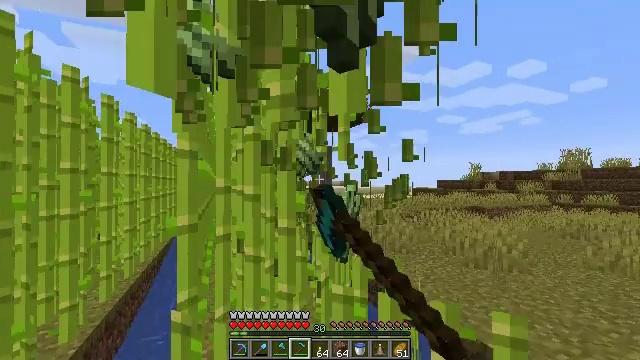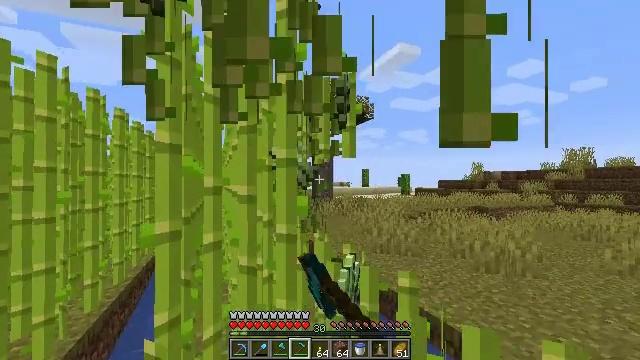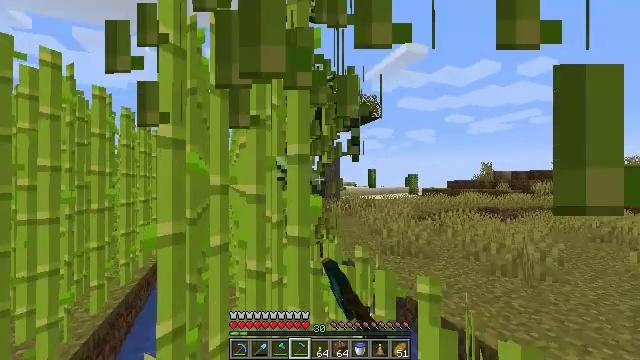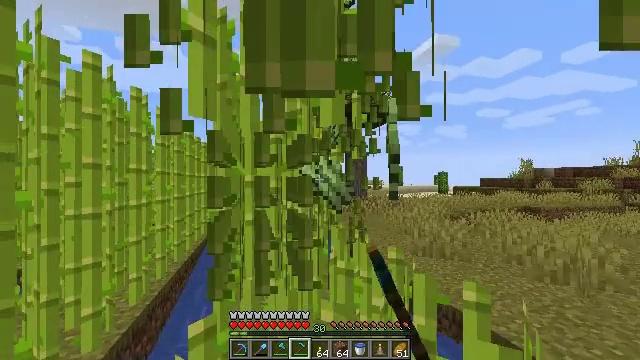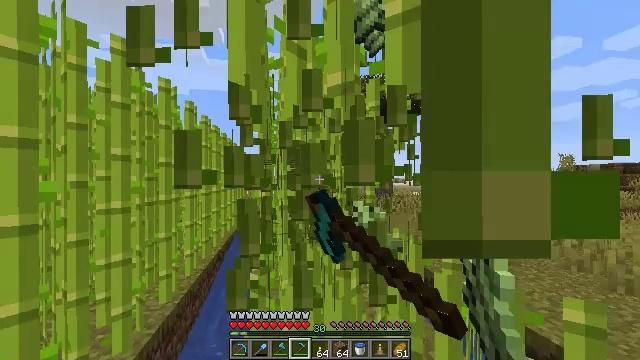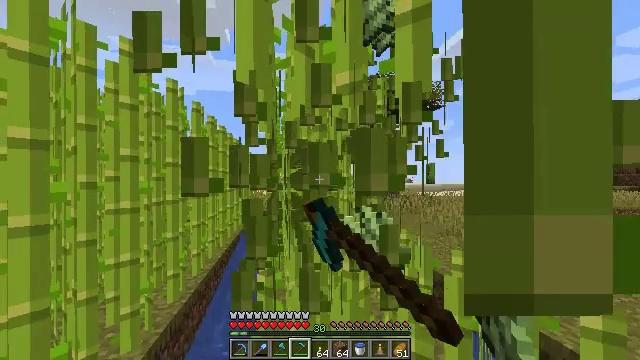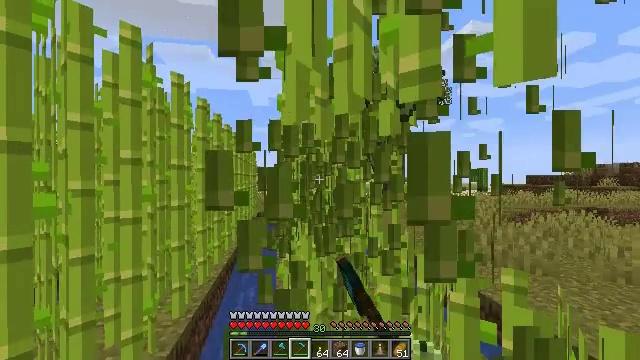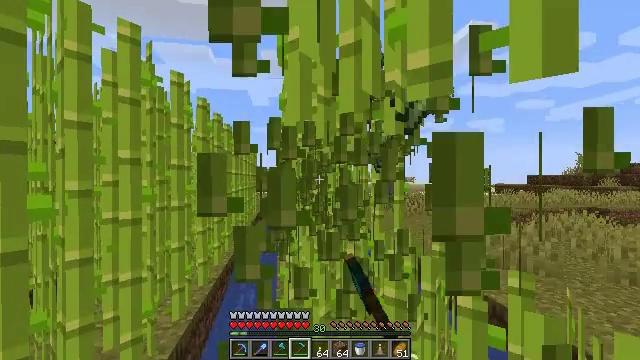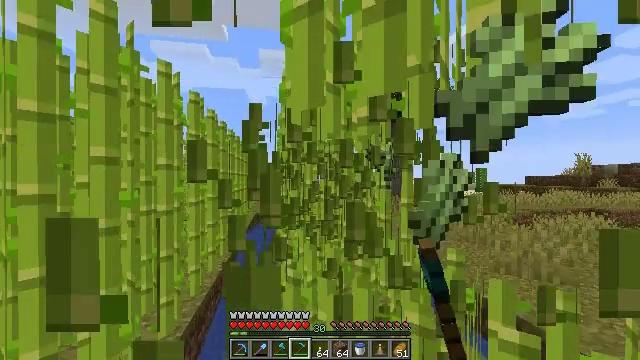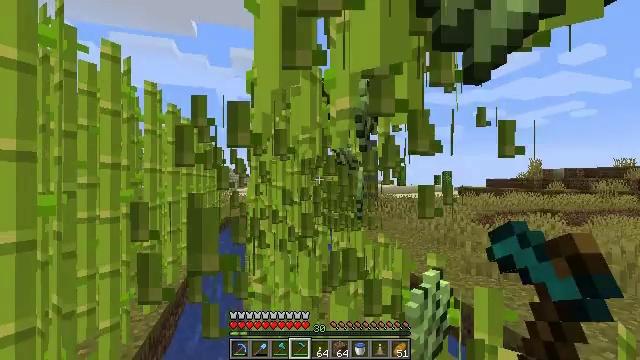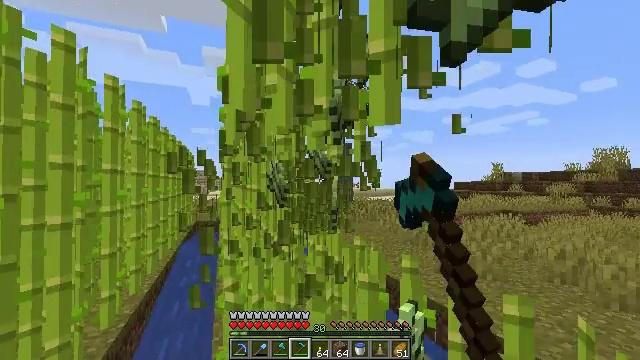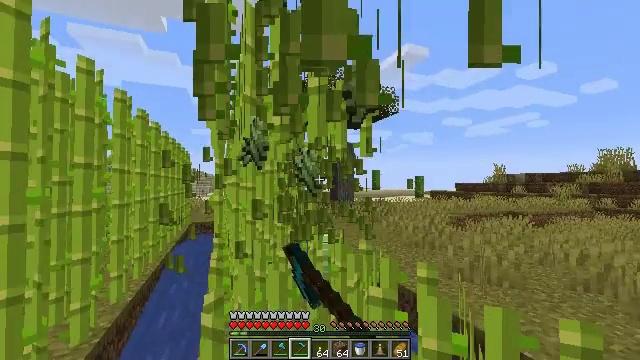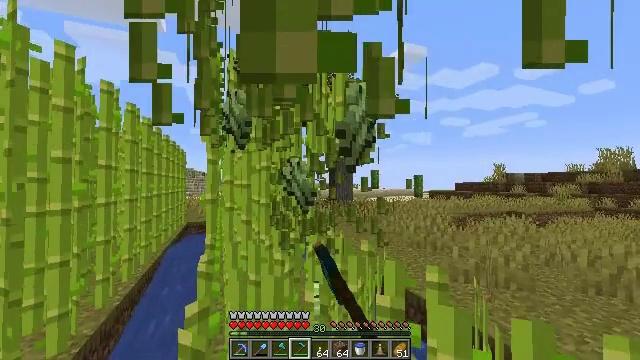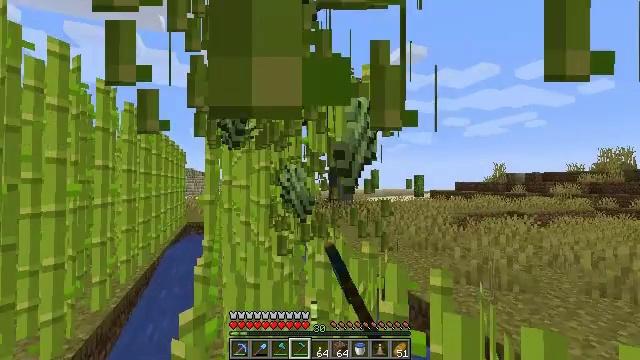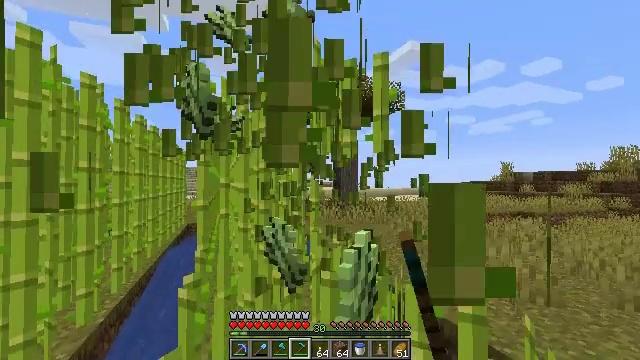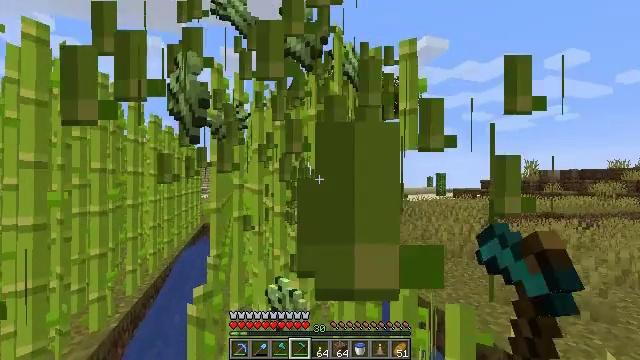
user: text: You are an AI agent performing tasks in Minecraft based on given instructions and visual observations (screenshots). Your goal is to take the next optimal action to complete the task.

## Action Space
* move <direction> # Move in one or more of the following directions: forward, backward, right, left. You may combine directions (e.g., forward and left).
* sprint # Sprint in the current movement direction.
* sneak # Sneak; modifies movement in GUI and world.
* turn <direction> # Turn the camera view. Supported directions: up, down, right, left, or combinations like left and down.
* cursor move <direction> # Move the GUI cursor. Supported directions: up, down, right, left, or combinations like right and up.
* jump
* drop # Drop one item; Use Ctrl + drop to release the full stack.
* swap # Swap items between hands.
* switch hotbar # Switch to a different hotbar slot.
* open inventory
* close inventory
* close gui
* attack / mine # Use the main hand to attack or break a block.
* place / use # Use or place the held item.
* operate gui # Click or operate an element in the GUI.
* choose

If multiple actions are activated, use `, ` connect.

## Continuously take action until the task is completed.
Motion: motion action
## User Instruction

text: Break the sugar cane.
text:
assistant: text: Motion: move forward, attack / mine
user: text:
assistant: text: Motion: move forward and move left, turn left, attack / mine
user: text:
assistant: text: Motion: move forward and move left, turn left, attack / mine
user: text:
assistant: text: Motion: move forward and move left, turn left, attack / mine
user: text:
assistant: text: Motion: move forward and move left, turn left, attack / mine
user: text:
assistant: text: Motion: move forward and move left, attack / mine
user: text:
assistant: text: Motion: move forward, attack / mine
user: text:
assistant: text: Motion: move forward, attack / mine
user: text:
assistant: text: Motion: move forward, turn right, attack / mine
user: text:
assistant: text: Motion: move forward, turn right, attack / mine
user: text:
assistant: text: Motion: move forward, attack / mine
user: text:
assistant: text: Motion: move forward, attack / mine
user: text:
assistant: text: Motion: move forward, attack / mine
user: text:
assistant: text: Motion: move forward, attack / mine
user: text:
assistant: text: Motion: move forward and move left, turn left, attack / mine
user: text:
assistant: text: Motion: move forward and move left, turn left, attack / mine
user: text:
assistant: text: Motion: move forward and move left, turn left, attack / mine
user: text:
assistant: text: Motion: move forward and move left, attack / mine
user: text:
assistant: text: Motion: move forward, attack / mine
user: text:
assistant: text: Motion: move forward, attack / mine
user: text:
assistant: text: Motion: move forward, turn right, attack / mine
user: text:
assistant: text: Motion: move forward, turn right, attack / mine
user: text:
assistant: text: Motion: move forward, turn right, attack / mine
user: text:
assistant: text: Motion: move forward, attack / mine
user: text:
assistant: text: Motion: move forward, attack / mine
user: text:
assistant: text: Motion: move forward, attack / mine
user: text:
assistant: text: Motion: move forward, turn left, attack / mine
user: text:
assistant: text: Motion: move forward and move left, turn left, attack / mine
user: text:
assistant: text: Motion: move forward and move left, attack / mine
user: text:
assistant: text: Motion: move forward and move left, attack / mine